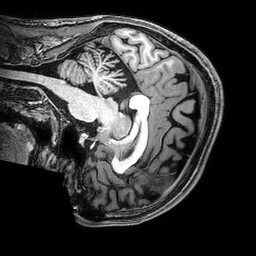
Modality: T1w
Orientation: sagittal
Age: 25
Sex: male
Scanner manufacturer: philips
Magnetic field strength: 3 T
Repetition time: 0.008387 s
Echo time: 0.00388 s